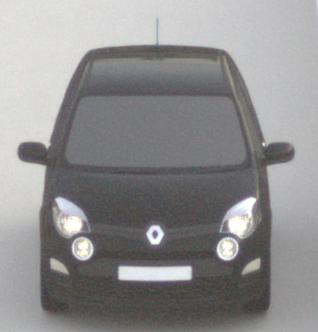
Make: Renault
Model: Twingo 1.2 LEV 16V 75
Detailed model: Twingo (II)
Model produced from: 2012/01
Model produced until: 2014/07
Doors: 3
Color: black
Road condition: dry road
Daytime: sunrise or sunset
Contrast: low contrast